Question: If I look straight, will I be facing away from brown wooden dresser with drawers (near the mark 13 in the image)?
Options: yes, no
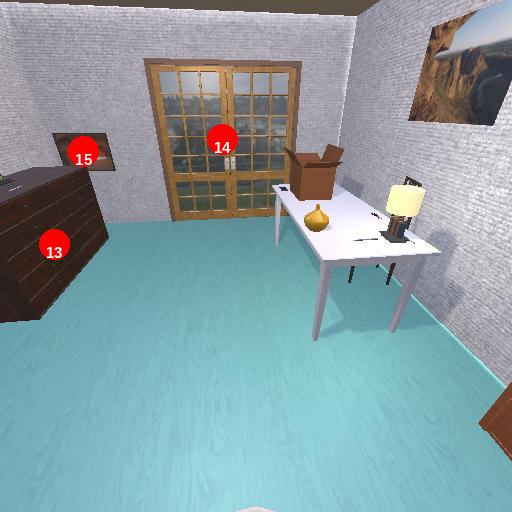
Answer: yes